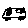
Label: car